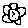
Label: flower